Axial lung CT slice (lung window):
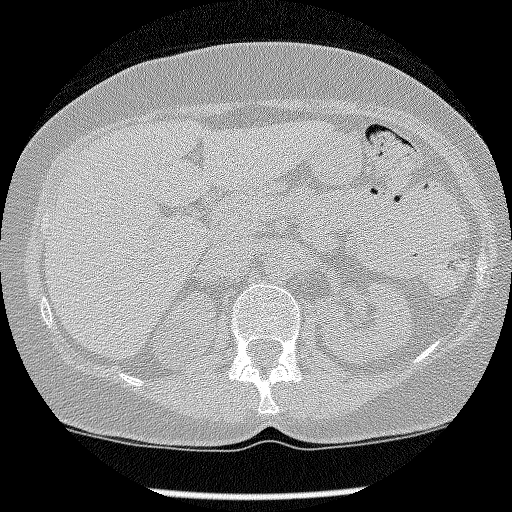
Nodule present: no